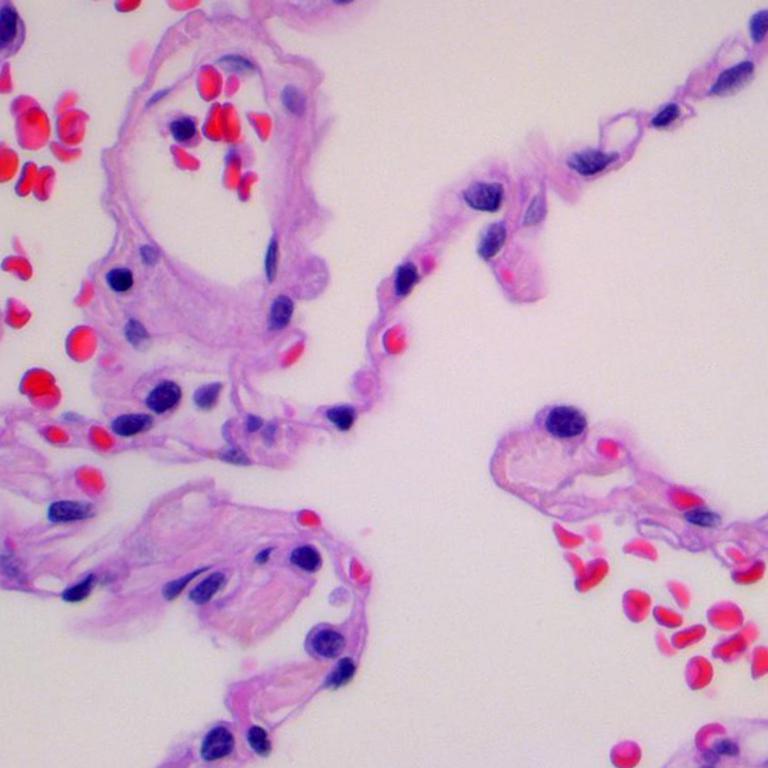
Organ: lung
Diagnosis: benign